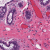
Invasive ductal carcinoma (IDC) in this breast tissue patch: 0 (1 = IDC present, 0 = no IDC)